Question: I did something wrong and I don't know what I did. But the module name has been changed to 'my-android-app'.
And I am trying to get it back to 'app'. The default name of single module.
I tried 'Rename Module'. But I get.

in the drop down menu of build, there are 'my-android-app' and 'app'. But I just have one build.gradle of module from 'my-android-app'.
In the project structure. I just have 'my-android-app'. Nothing to delete.
How can I fix this problem?
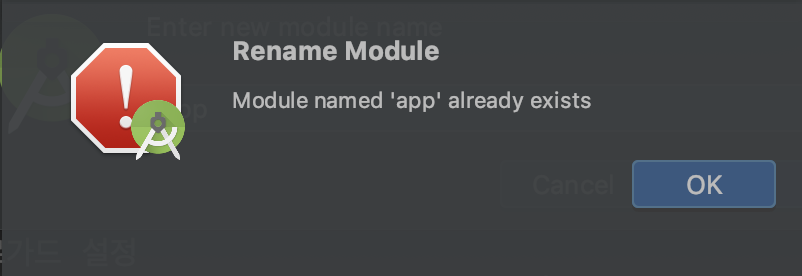
Answer: 1. You need to rename *.iml file(IntelliJ IDEA Module). This is the name of module. This file describes about the module.
2. Edit configuration if you see two.
<URL>
1. Delete all except for app. And change Name to app if its name is different.
<URL>
1. .idea >your-app.iml'
'''
<?xml version="1.0" encoding="UTF-8"?>
<project version="4">
<component name="ProjectModuleManager">
<modules>
<module fileurl="file://$PROJECT_DIR$/app/your-app.iml" filepath="$PROJECT_DIR$/app/your-app.iml" />
<module fileurl="file://$PROJECT_DIR$/app/app.iml" filepath="$PROJECT_DIR$/app/app.iml" />
</modules>
</component>
</project>
'''
1. Delete one of them. (Maybe your-app.iml module tags.) Or if the location is incorrect then fix it.
2. File > Invalidate Caches & Restart.
3. Clean Build.